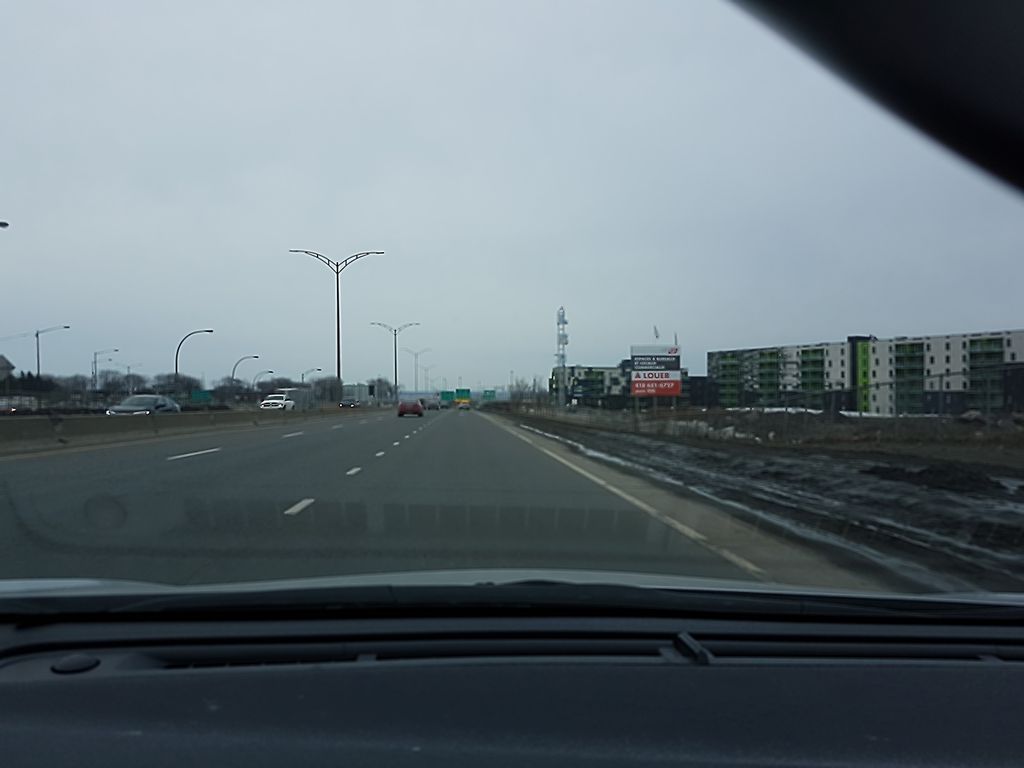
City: quebec_city